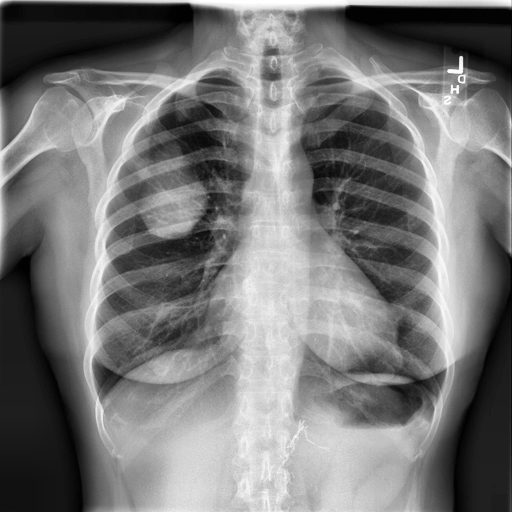
Finding: NORMAL